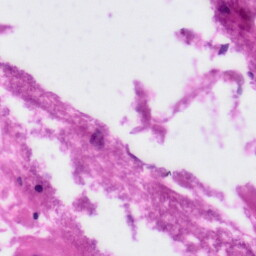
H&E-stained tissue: Tonsil